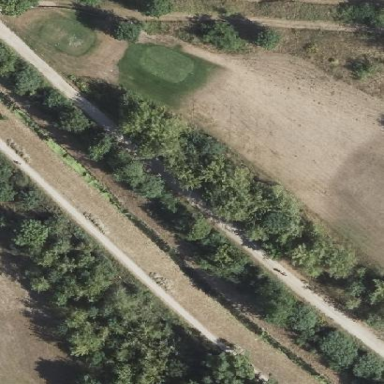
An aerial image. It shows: Golf rough area.